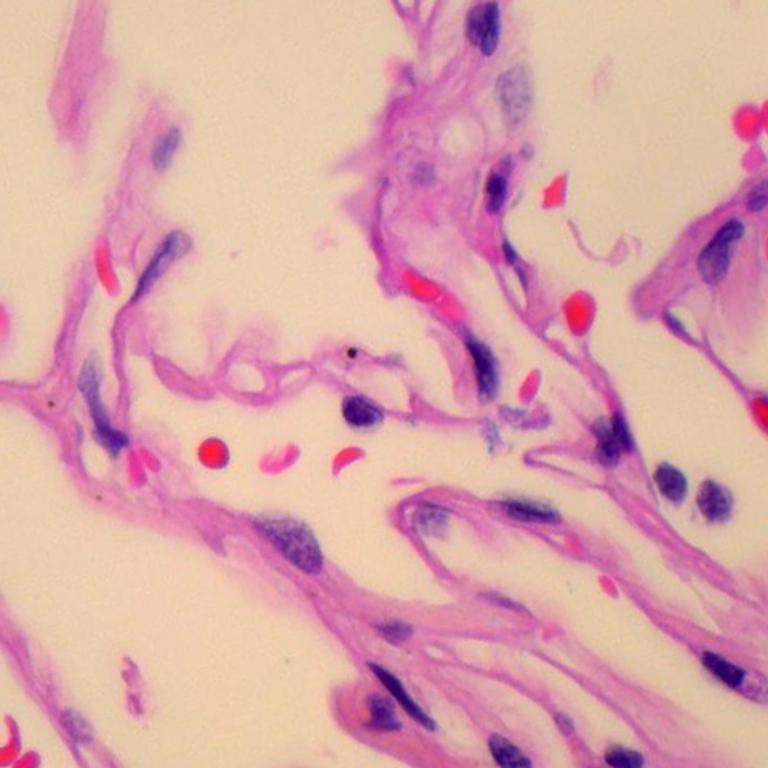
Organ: lung
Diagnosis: benign